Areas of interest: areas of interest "Tiantian Fishing Spot"
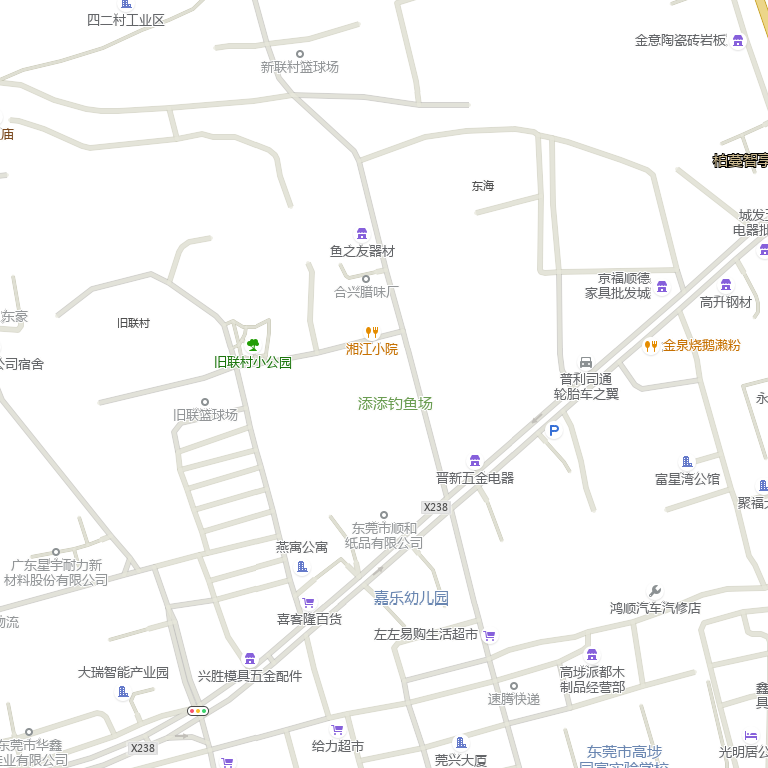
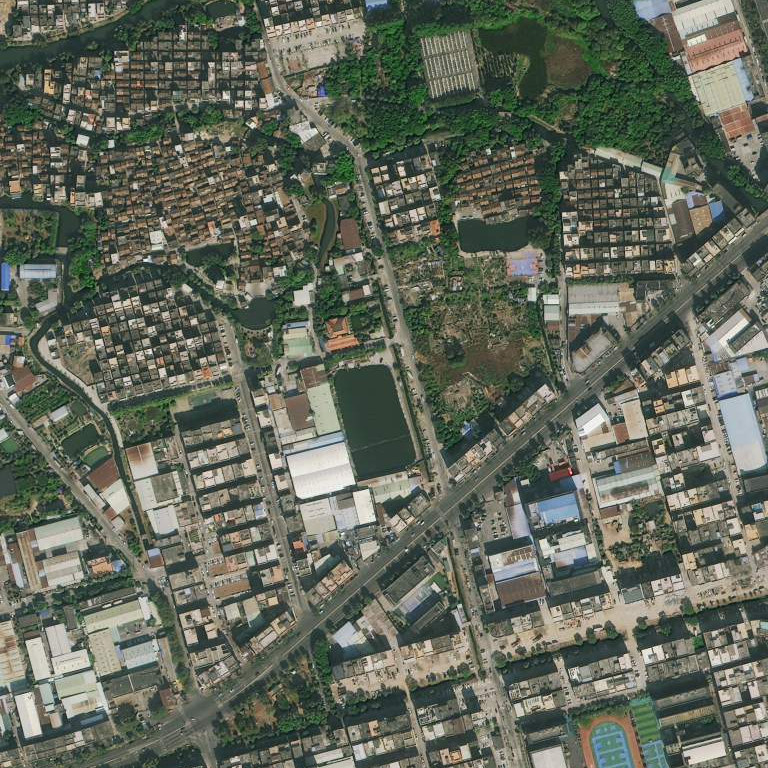